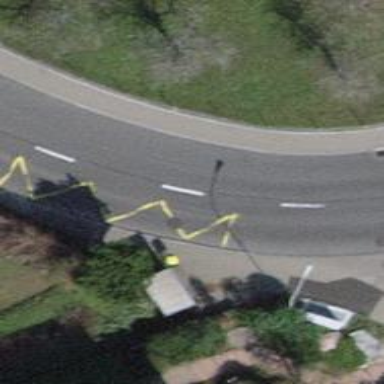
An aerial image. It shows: Bus stop with stop position for public transport.